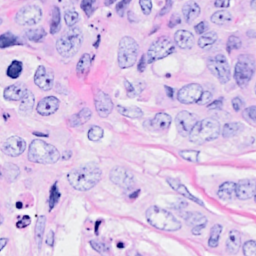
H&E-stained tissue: Breast